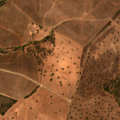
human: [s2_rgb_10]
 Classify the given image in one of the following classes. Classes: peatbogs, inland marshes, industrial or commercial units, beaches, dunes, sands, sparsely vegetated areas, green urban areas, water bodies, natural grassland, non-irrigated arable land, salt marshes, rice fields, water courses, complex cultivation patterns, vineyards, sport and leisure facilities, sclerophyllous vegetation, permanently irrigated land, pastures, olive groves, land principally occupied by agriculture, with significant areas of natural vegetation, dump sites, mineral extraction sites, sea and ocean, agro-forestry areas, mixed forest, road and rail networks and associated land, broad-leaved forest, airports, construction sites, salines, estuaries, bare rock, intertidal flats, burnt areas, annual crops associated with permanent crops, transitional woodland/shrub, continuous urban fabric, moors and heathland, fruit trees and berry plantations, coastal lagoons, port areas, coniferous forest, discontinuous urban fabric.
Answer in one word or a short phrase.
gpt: non-irrigated arable land, olive groves, agro-forestry areas, broad-leaved forest